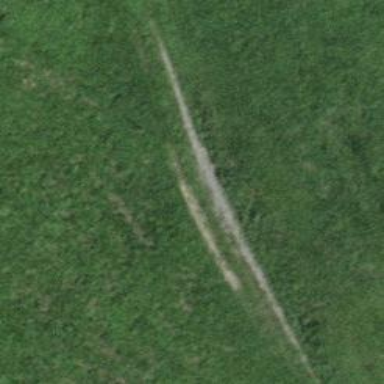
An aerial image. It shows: Grassy track.